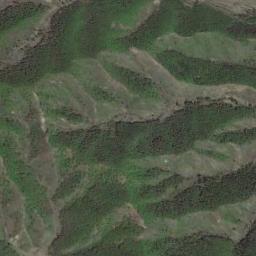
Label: mountain